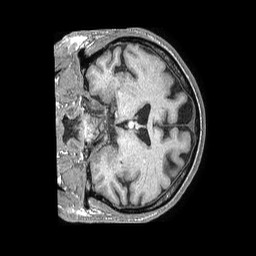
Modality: T1w
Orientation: coronal
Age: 55
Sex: male
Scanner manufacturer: philips
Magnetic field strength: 1.5 T
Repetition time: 0.007775 s
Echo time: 0.00355 s